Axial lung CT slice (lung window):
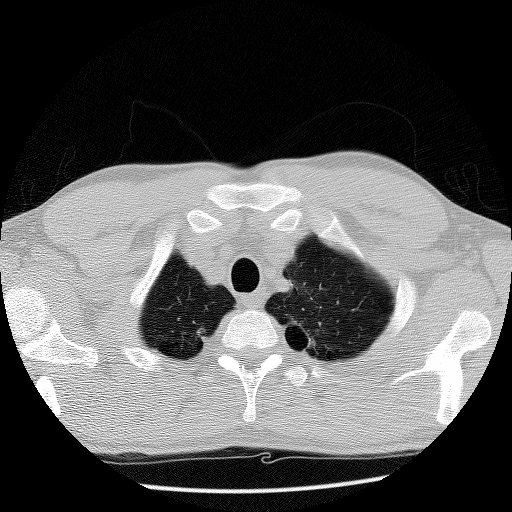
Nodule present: no